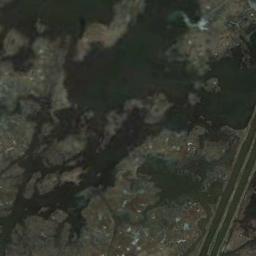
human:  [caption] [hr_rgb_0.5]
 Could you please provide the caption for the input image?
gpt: Many waters of different sizes are surrounded by wetlands .

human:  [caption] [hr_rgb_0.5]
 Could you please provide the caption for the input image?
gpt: The wetland consists of bare land and water .

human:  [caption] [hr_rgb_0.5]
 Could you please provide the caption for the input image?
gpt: This wetland is light green overall with some green plants in the middle .

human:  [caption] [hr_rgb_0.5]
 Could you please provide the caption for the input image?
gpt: Brown trivial bare land in the river in a wetland .

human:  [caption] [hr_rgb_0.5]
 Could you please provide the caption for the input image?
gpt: There are many water areas of different sizes on the wetland .